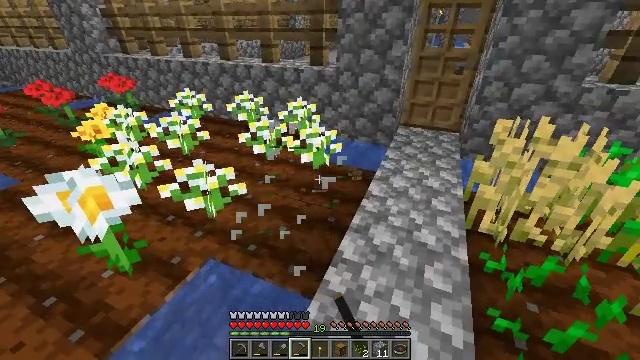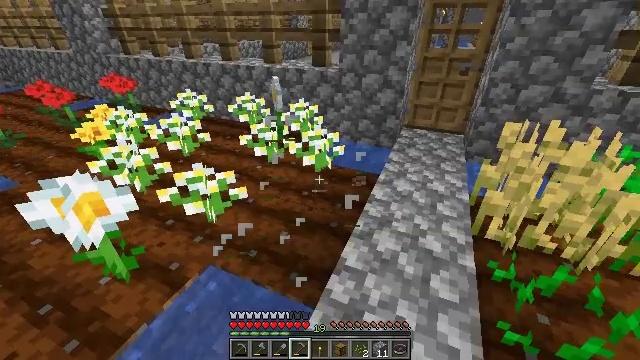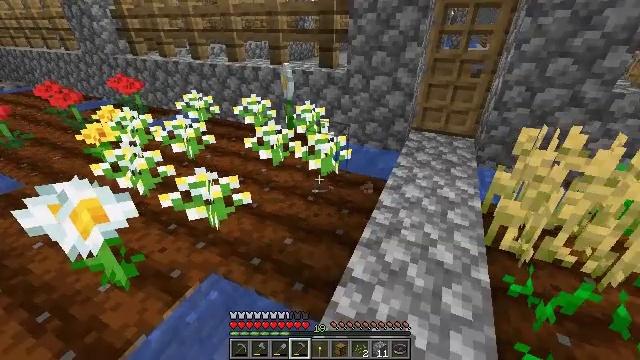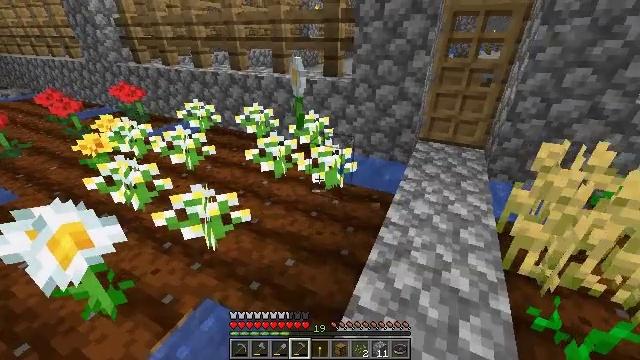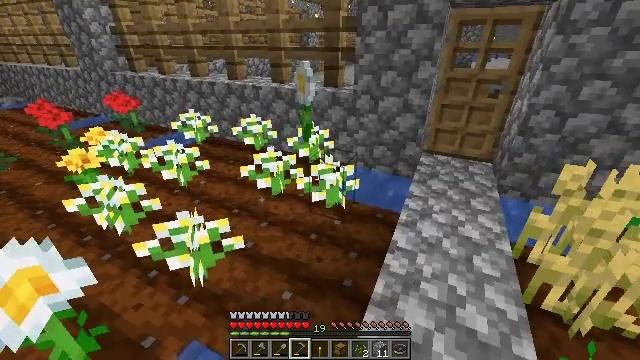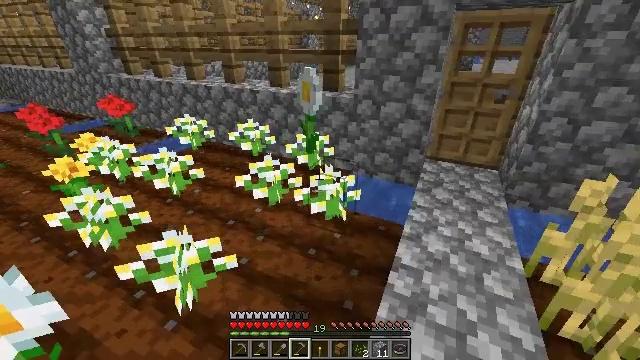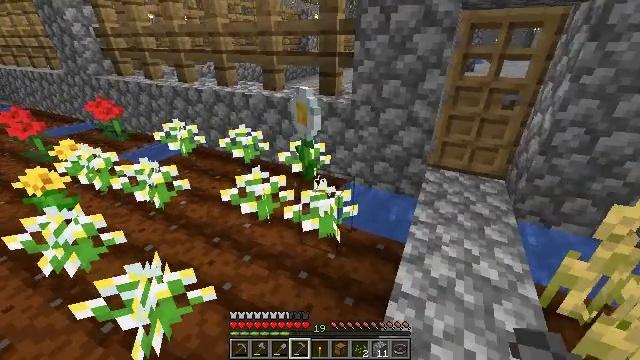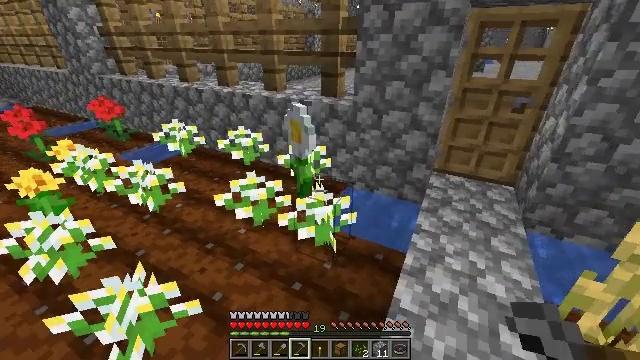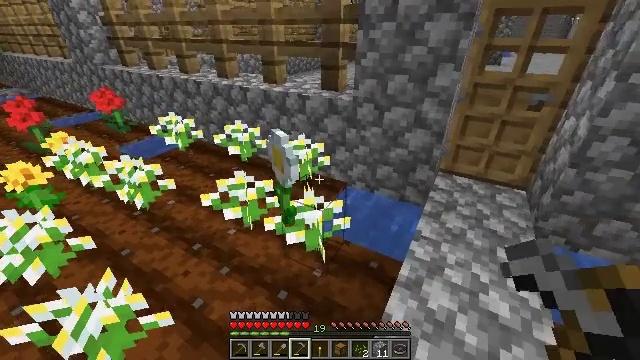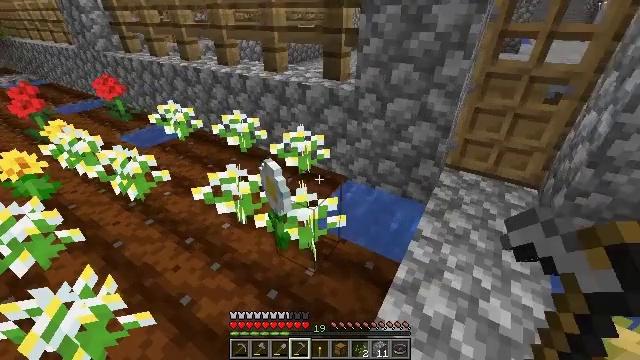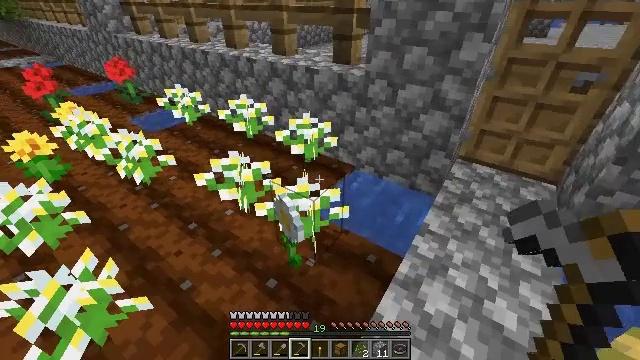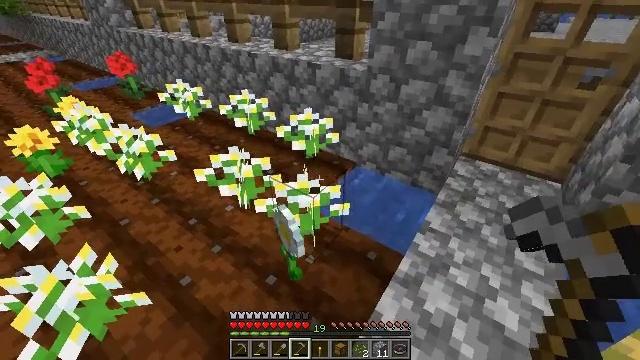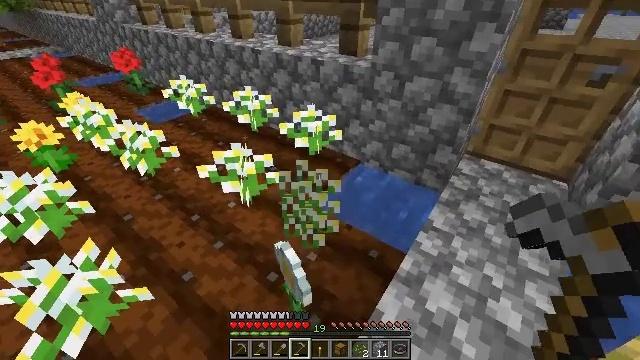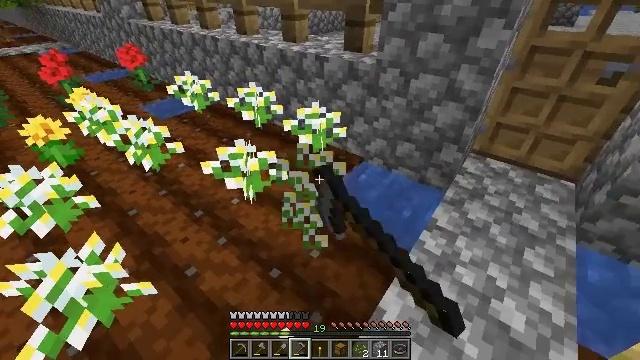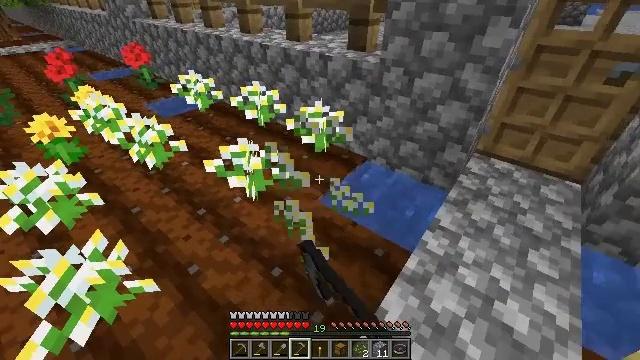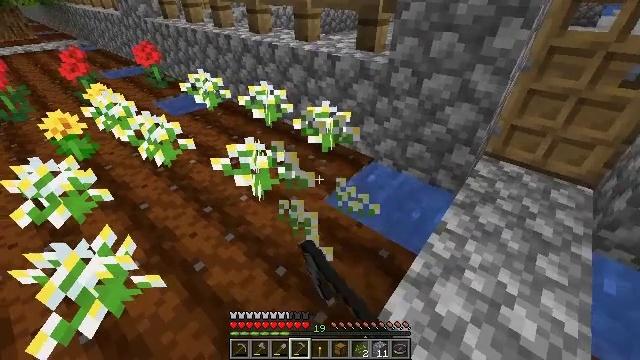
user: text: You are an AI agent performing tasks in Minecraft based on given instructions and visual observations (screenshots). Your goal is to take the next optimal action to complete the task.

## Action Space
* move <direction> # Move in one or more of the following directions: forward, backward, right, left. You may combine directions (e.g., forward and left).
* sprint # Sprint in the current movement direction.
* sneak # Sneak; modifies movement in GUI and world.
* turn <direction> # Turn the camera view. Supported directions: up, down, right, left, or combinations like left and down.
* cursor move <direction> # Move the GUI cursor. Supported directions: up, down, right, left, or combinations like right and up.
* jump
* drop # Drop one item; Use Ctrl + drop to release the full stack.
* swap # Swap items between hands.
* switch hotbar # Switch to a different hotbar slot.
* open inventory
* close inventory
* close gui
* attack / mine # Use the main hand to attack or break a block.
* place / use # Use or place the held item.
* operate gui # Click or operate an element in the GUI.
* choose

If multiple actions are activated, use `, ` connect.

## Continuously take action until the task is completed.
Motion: motion action
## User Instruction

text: Break the azure bluet to pick it up.
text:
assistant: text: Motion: move forward
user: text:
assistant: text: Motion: move forward, turn left
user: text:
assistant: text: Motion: move forward, turn up
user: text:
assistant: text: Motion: move forward, turn up
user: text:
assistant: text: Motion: move forward
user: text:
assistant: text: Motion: move forward and move right
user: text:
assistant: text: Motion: move forward and move right, turn left
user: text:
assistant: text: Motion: move forward and move right, turn left and down
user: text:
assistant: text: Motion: turn left and down
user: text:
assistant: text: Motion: turn left and down
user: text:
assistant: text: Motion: no_op
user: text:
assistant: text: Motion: attack / mine
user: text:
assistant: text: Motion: turn left, attack / mine
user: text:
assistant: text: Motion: attack / mine
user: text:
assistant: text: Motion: turn left, attack / mine
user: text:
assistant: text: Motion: turn left
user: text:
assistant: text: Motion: turn left
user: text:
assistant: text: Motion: attack / mine
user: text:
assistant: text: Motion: move forward, turn left, attack / mine
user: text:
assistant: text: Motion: move forward, turn left, attack / mine
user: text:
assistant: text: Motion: move forward, turn left and up
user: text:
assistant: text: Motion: move forward, attack / mine
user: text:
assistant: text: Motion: attack / mine
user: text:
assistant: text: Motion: attack / mine
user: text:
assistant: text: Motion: turn right
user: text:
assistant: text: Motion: turn right
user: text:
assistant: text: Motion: turn right
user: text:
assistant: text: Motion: turn right
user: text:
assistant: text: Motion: attack / mine
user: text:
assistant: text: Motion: move forward, attack / mine